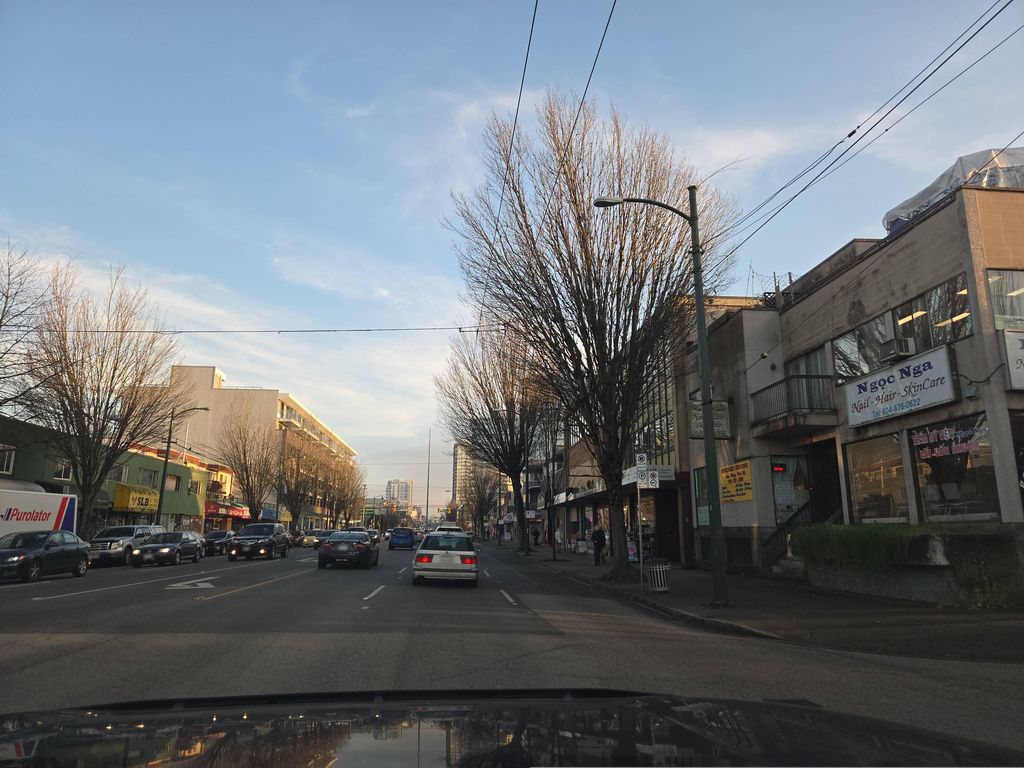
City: vancouver